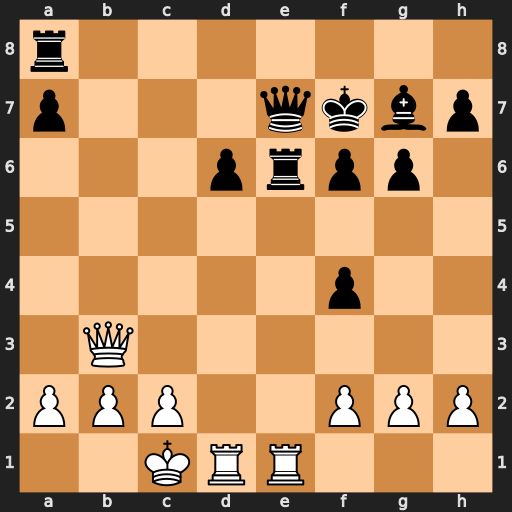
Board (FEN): r7/p3qkbp/3prpp1/8/5p2/1Q6/PPP2PPP/2KRR3
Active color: w
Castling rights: -
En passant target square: -
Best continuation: Rxe6 Qxe6 Qb7+